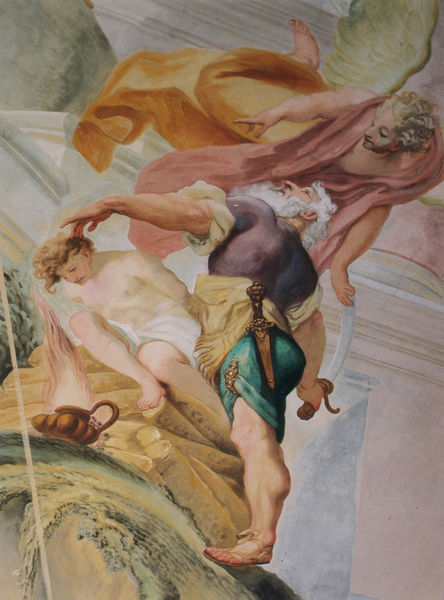
Titel: Die Menschwerdung des Herrn - Die Opferung Isaaks durch Abraham: ein Engel gebietet Einhalt
Künstler: Cosmas Damian Asam
Standort: Ingolstadt
Institution: Oratorium "Maria de Victoria"
Schlagwörter: berg, blau, felsen, feuer, flügel, fuß, gemälde, gestein, gott, haut, himmel, kopf, körper, mann, nackt, schatten, umhang, weiß, gelb, grün, landschaft, menschen, ocker, ausschnitt, bunt, grau, haar, hell, hintergrund, lampe, licht, männer, nase, orange, szene, blick, gürtel, rot, bart, blond, wand, architektur, barock, gefieder, geschichte, gesicht, messer, mord, rache, rahmen, schale, stein, steine, tod, gesten, erde, hügel, kirche, rauch, gewand, haare, decke, gewänder, vater, locken, rokoko, rosa, engel, kanne, beine, welle, liebe, lila, violett, rand, figuren, detail, wandgemälde, wandmalerei, stuck, junge, zeigen, gefäß, bub, schwert, säbel, strafe, fragment, scheite, sandale, jüngling, öllampe, junger mann, christus, jesus, dolch, ermordung, fall, fresken, fingerzeig, isaak, opfer, opferung, deckengemälde, fresko, heilig, wandbild, sünde, sohn, freske, abraham, folter, verbrennen, scheinarchitektur, holzstoss, sankt, dtail, geold, stoppen, einhalt, anhalten, fligen, hn